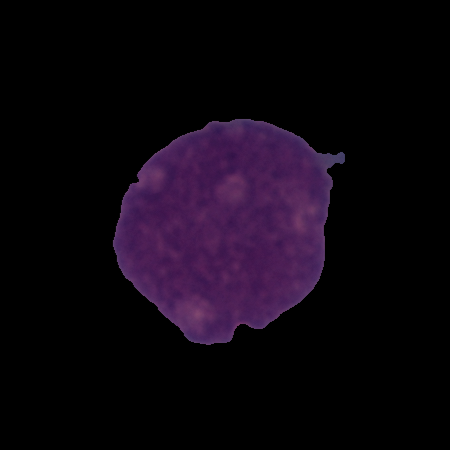
Label: cancer